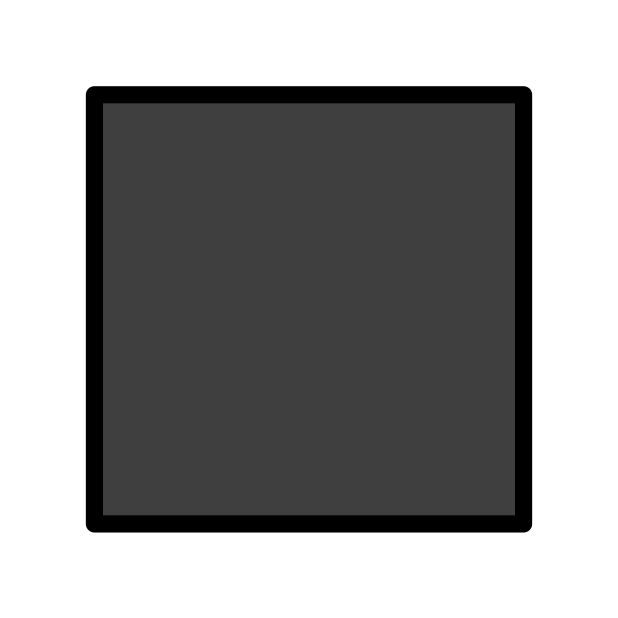
black large square